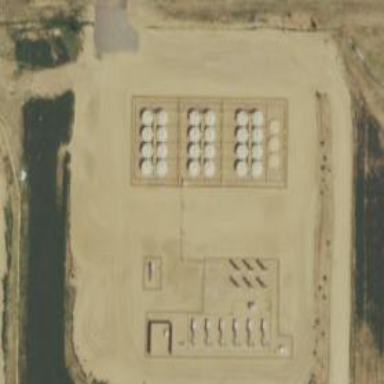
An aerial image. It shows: Storage tank with man-made structure.